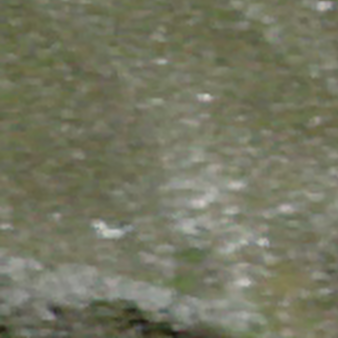
Label: other